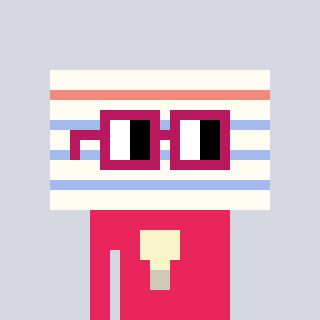
a pixel art character with square dark red glasses, a empty notebook page-shaped head and a redpinkish-colored body on a cool background